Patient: sex F, age 71
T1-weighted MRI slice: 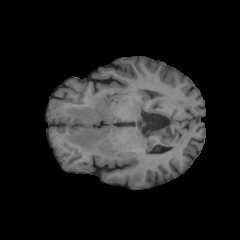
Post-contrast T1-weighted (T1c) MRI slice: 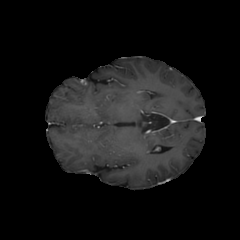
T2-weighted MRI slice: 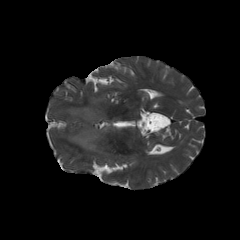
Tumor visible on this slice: yes
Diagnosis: Glioblastoma, IDH-wildtype
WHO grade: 4